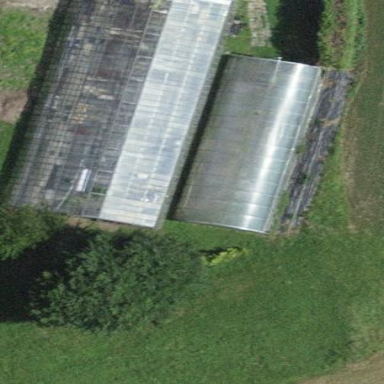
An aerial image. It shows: Greenhouse.